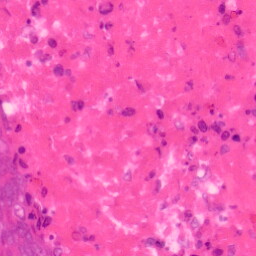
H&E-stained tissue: Colon